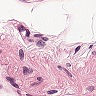
Metastatic tissue present: no